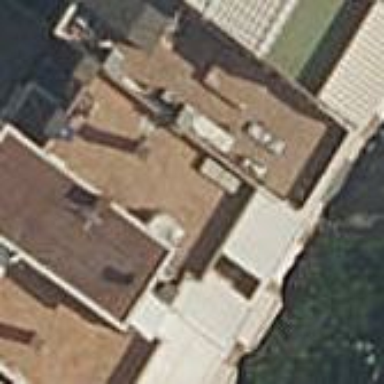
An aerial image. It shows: Flat-roofed apartment building.